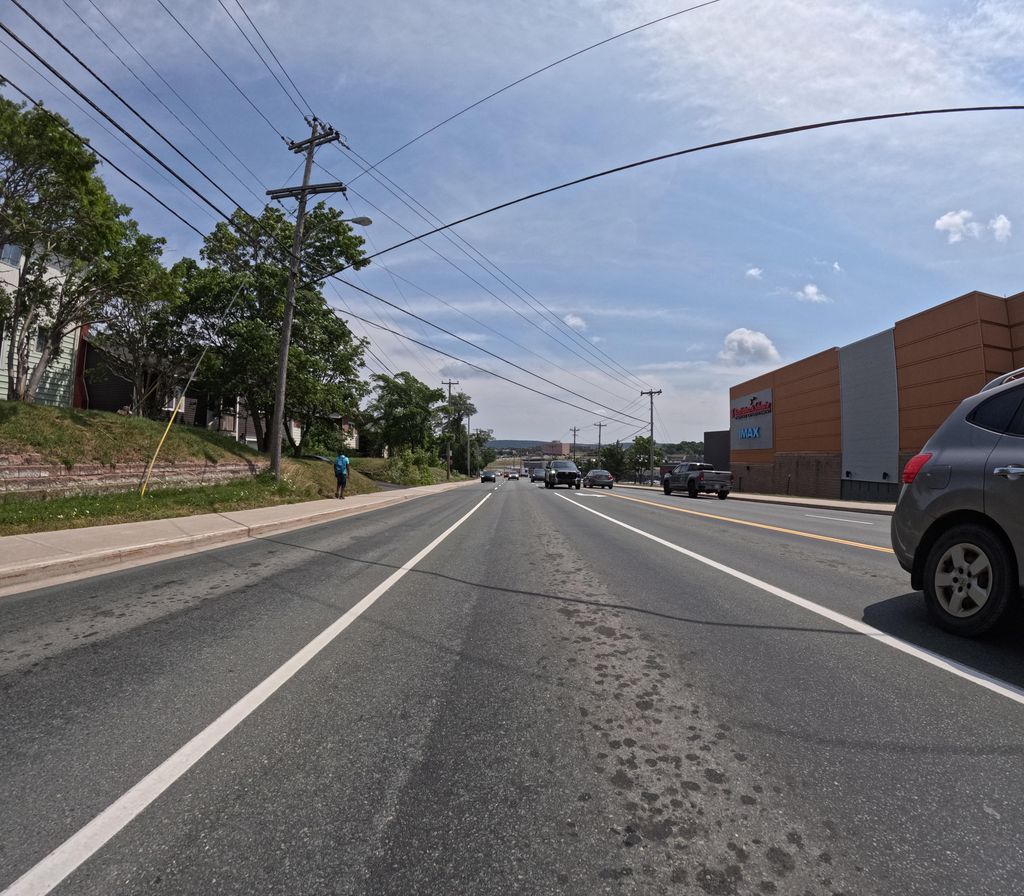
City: st_johns